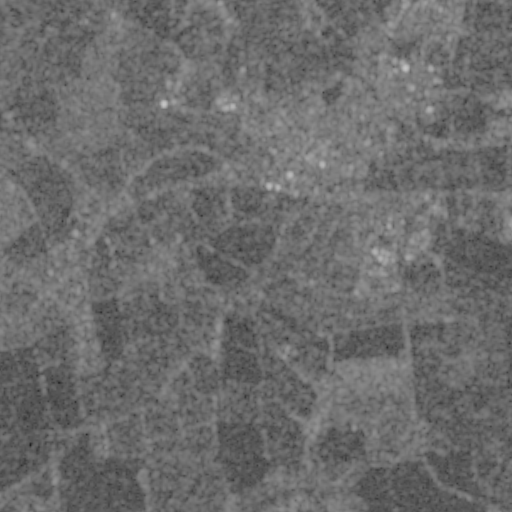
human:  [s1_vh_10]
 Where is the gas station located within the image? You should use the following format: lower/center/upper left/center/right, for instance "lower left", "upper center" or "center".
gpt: The gas station is located in the center of the image.
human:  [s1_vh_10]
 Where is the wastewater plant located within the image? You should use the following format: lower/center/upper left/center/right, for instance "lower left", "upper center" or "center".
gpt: The wastewater plant is located in the upper right of the image.
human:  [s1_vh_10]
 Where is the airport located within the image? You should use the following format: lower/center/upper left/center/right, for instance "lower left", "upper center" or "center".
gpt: There is no airport in the image.

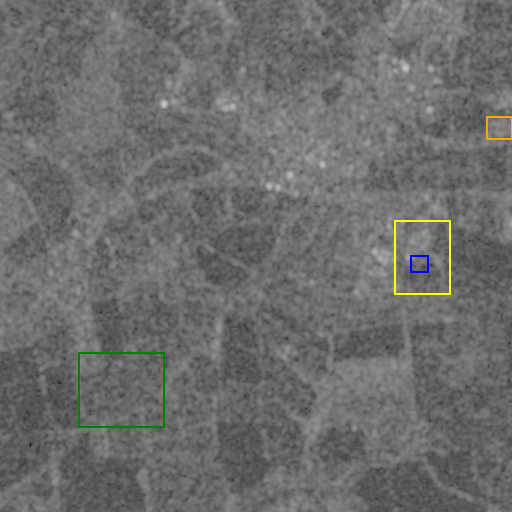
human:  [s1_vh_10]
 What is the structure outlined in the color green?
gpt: The structure outlined in green is a crop field.
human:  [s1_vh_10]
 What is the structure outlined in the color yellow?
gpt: The structure outlined in yellow is a park.
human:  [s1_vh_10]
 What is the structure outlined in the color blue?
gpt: The structure outlined in blue is a parking lot.
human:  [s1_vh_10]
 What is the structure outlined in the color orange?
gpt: The structure outlined in orange is a wastewater plant.
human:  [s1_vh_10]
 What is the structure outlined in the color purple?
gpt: There is no purple outline.